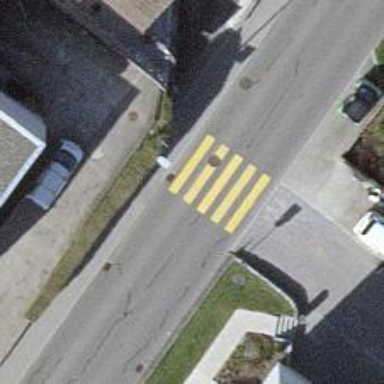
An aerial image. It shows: Uncontrolled zebra crossing on the road.